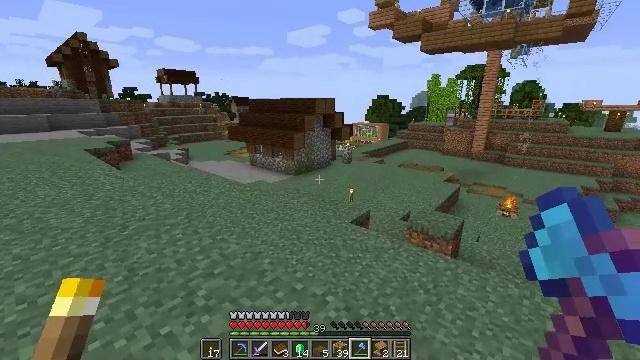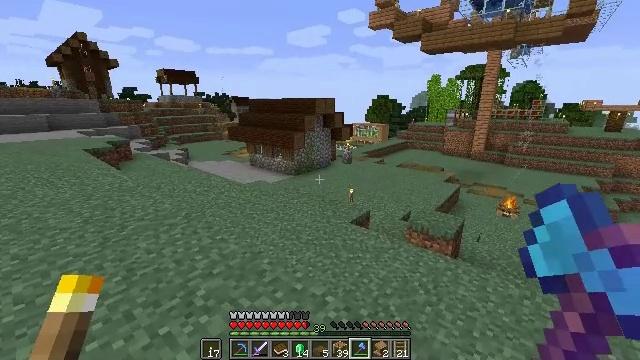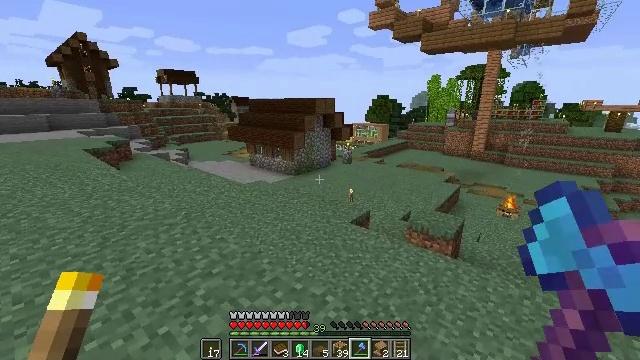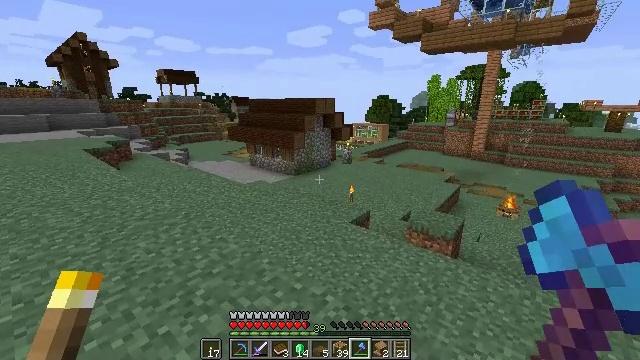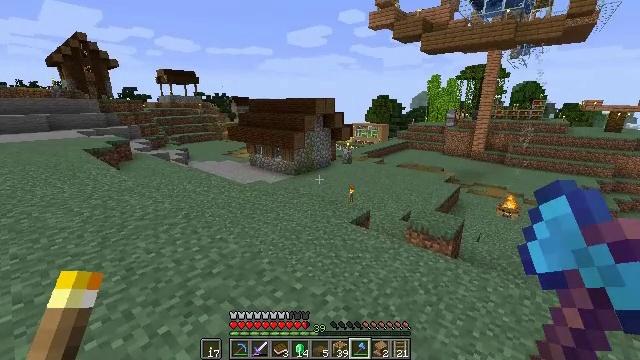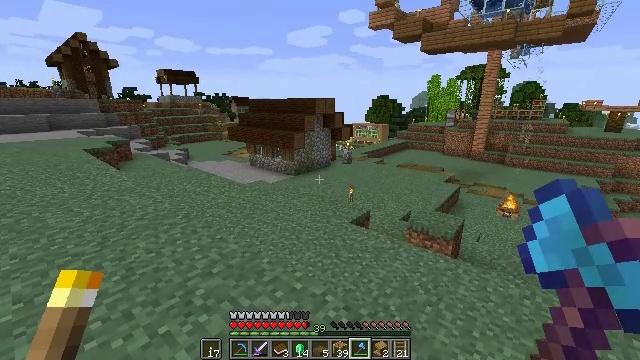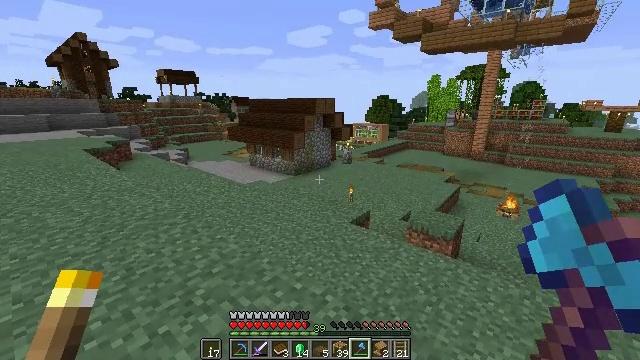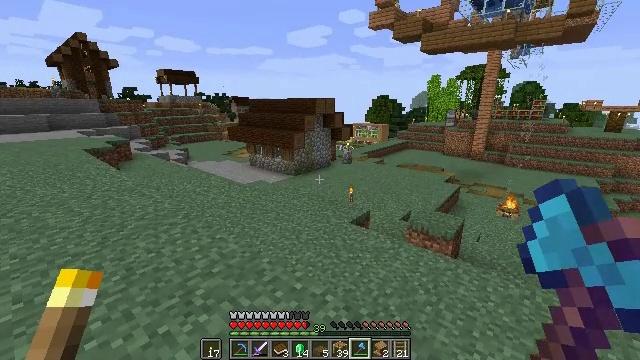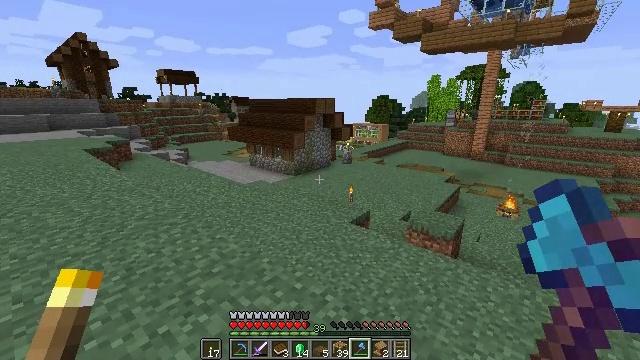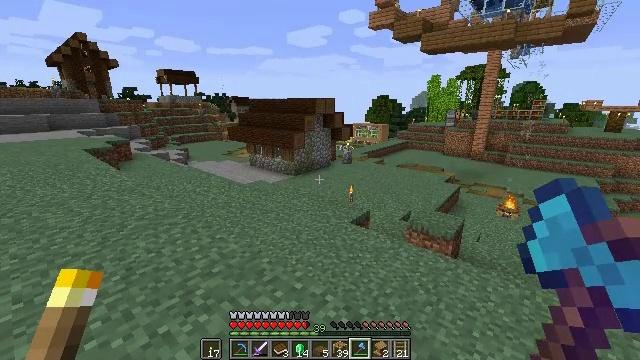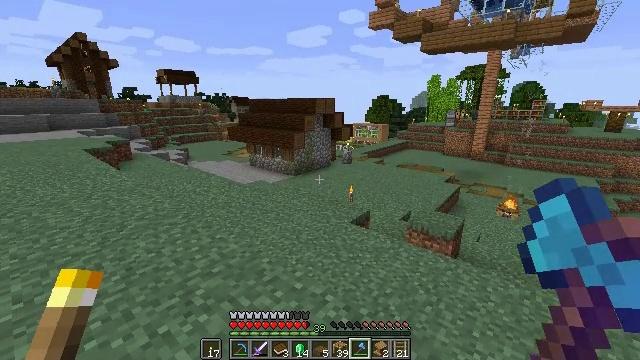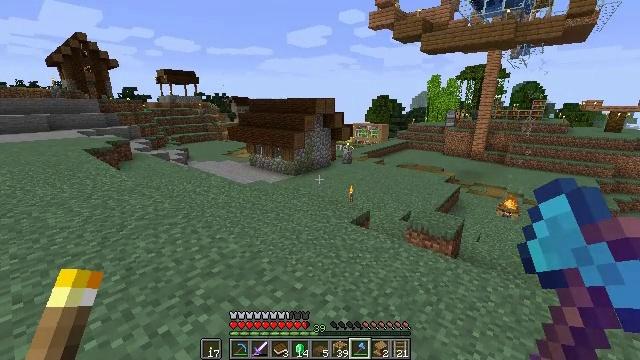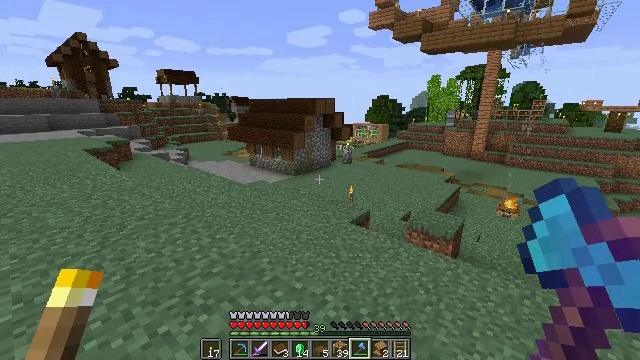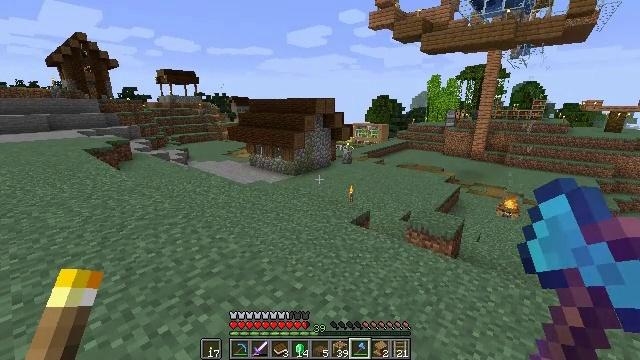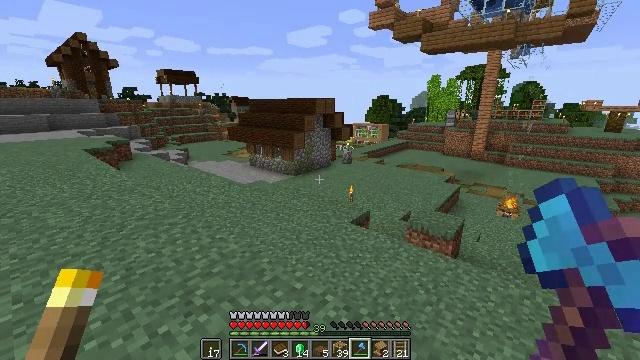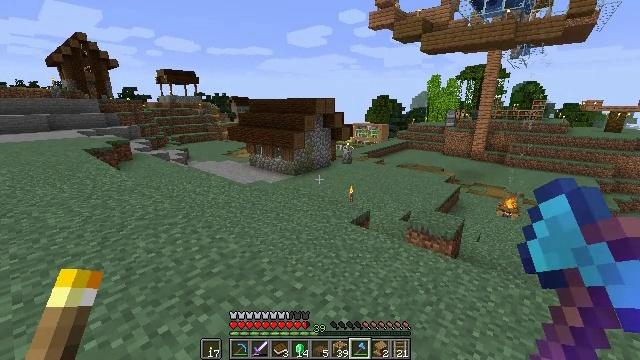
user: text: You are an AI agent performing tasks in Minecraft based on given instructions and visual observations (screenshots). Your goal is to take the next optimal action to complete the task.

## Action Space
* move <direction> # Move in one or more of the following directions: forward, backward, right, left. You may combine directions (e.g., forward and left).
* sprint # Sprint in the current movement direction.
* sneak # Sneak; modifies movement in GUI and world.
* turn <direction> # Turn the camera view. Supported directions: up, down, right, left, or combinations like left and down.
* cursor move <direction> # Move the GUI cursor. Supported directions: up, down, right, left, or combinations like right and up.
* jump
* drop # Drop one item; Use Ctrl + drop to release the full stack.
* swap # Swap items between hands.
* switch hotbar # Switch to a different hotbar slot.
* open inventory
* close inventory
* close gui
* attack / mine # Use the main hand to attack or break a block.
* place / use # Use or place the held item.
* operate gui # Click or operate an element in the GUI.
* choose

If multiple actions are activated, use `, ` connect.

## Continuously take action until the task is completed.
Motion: motion action
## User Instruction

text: Mine the spruce slab.
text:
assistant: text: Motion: no_op
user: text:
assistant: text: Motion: no_op
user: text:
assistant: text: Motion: no_op
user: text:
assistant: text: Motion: no_op
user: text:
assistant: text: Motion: no_op
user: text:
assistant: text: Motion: no_op
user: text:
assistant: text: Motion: no_op
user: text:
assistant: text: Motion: no_op
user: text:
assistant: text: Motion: no_op
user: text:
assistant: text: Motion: no_op
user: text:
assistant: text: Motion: no_op
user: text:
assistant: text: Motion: no_op
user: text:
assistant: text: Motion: no_op
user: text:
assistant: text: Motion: no_op
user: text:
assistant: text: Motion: no_op
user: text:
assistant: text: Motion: no_op
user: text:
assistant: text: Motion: no_op
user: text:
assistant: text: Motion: no_op
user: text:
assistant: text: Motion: no_op
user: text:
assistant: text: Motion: no_op
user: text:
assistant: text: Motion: no_op
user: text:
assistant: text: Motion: no_op
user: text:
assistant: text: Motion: no_op
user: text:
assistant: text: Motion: no_op
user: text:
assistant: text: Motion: no_op
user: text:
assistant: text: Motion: no_op
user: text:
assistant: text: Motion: no_op
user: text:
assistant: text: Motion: no_op
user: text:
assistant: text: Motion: no_op
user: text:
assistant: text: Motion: no_op